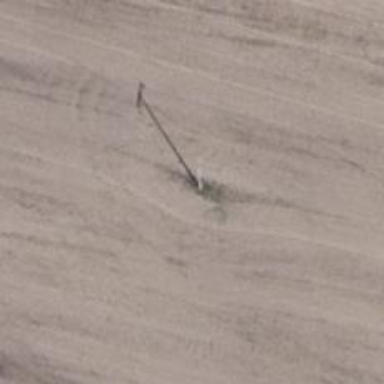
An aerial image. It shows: Minor power line.